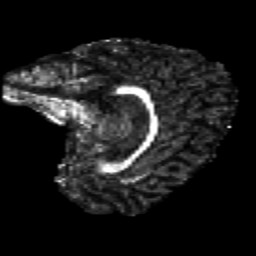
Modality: FA
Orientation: sagittal
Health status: healthy
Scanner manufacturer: philips
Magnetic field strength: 3 T
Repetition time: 9.75 s
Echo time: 0.092 s